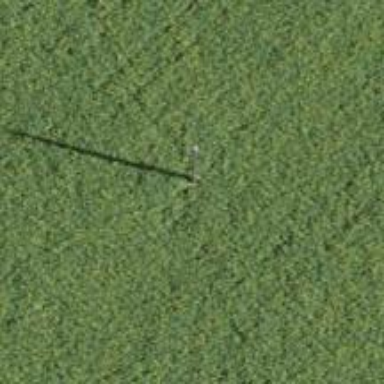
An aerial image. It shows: Power pole.